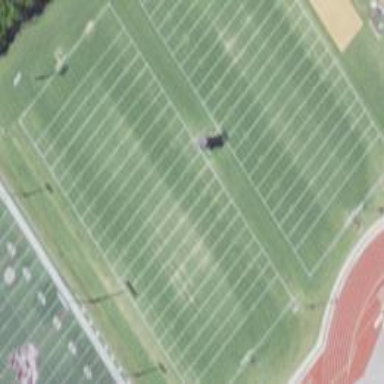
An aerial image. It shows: American football pitch.